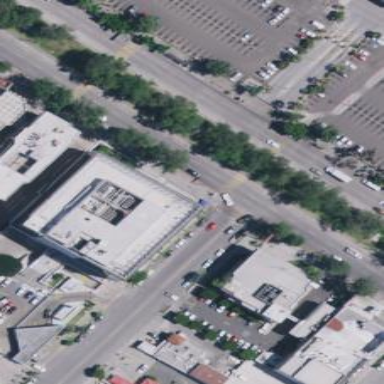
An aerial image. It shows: Bank building.